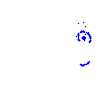
Particle: proton